Question: I'm working within wordpress and getting a bit frustrated with something that seems kind of simple. I'm trying to build a set of 3 boxes with nested divs inside each one.
The end product should look like this:

I can build the boxes alone no problem, but when I try to display them with the nested divs inside, they align vertically instead.
Here's the code I'm using currently:
'''
#bannercontainer {
text-align: center;
width: 100%;
align: center;
}
#bcdiv1 {
position: relative;
width: 33%;
}
#bcdiv2 {
position: relative;
width: 34%;
}
#bcdiv3 {
position: relative;
float: right;
width: 33%;
}
#bannerbox {
border: 2px solid;
border-radius: 10px;
background-color: dbdbdb;
width: 325px;
height: 150px;
margin: 5px;
}
#bbdivtop {
border: 2px solid;
position: relative;
float: top;
height: 50px;
width: 100%;
}
#bbdivleft {
border: 2px solid;
position: relative;
float: left;
width:50px;
height: 80px;
}
#bbdivright {
border: 2px solid;
position: relative;
float: right;
height: 80px;
}
#bbdivbottom {
border: 2px solid;
position: absolute;
bottom: 0;
height: 20px;
width: 100%;
float: bottom;
}
'''
And the html
'''
<div id="bannercontainer">
<div id="bannerbox">
<div id="bbdivtop">
test
</div>
<div id="bbdivleft">
test
</div>
<div id="bbdivright">
test
</div>
<div id="bbdivbottom">
test
</div>
</div>
<div id="bannerbox">
<div id="bbdivtop">
test
</div>
<div id="bbdivleft">
test
</div>
<div id="bbdivright">
test
</div>
<div id="bbdivbottom">
test
</div>
</div>
<div id="bannerbox">
<div id="bbdivtop">
test
</div>
<div id="bbdivleft">
test
</div>
<div id="bbdivright">
test
</div>
<div id="bbdivbottom">
test
</div>
</div>
</div>
'''
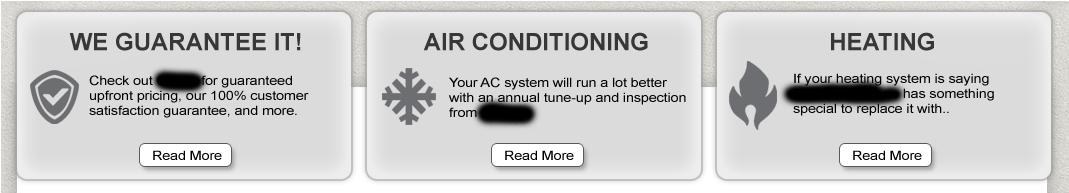
Answer: Add 'float:left' and change 'width to percentage' for main 'div with id bannerbox'. Try:
'''
#bannerbox {
border: 2px solid;
border-radius: 10px;
background-color: dbdbdb;
width: 30%;
height: 150px;
margin: 5px;
float:left;
}
'''
<URL>